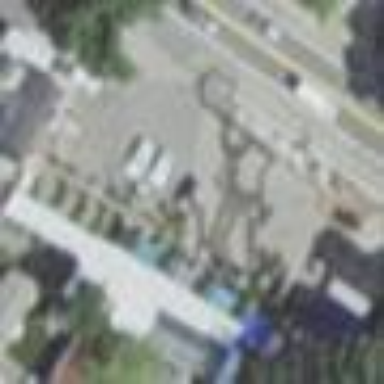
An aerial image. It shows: Greengrocer shop.